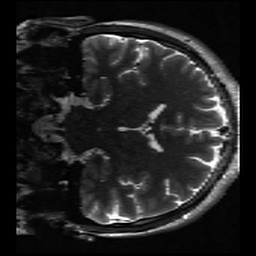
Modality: inplaneT2
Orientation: coronal